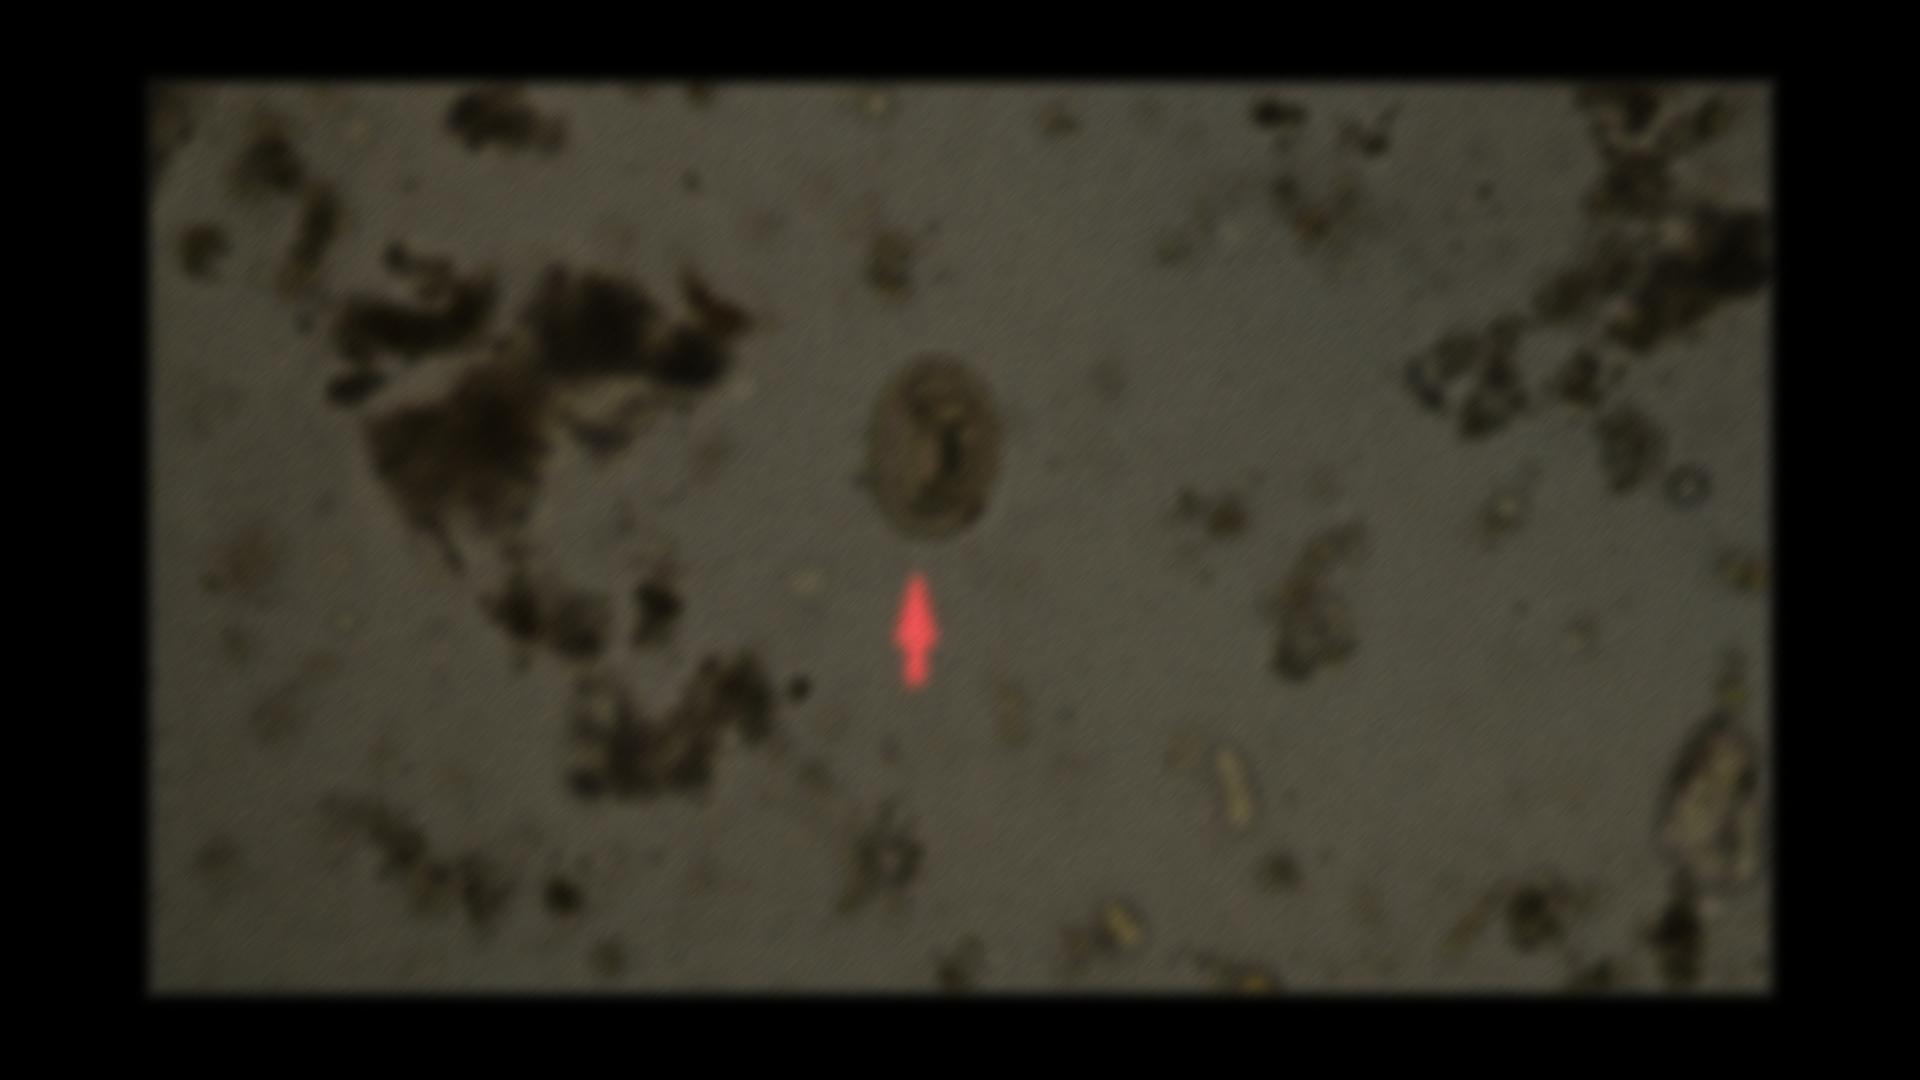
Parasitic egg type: Ascaris lumbricoides